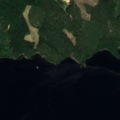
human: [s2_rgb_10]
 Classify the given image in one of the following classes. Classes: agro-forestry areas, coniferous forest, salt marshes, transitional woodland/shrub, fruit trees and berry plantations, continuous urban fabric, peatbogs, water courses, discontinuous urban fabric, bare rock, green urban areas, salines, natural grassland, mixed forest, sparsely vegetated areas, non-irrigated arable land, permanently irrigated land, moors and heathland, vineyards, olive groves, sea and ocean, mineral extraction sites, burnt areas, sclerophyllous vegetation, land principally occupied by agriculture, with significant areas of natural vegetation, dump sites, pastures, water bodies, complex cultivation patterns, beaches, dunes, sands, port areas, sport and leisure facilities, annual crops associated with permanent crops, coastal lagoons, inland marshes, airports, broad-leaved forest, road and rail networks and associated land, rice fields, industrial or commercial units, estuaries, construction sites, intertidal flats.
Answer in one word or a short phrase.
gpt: coniferous forest, mixed forest, water bodies